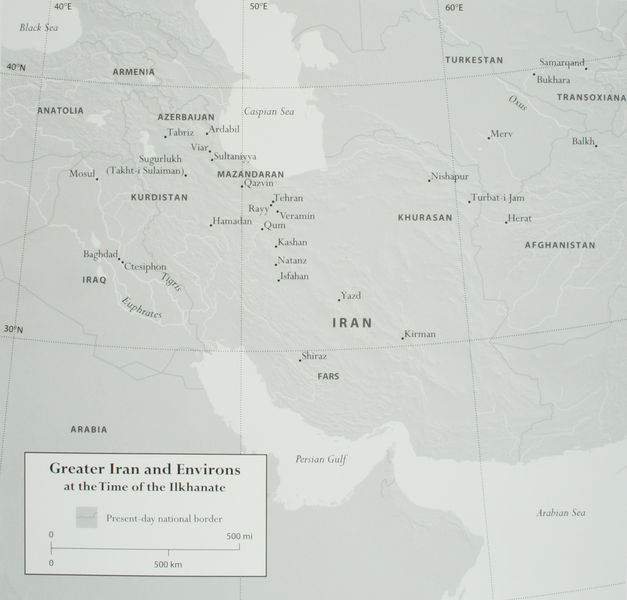
Titel: Karte des Iran und angrenzende Gebiete z.Z. der Ilkhane
Schlagwörter: meer, wasser, weiß, see, stadt, ausschnitt, grau, schwarz, zeichen, geschichte, erde, gewässer, insel, land, schrift, papier, afrika, berge, gebirge, wüste, linien, krieg, ozean, foto, fotografie, gepunktet, orient, asien, schwarz-weiß, druckgrafik, text, schawrz, beschriftung, topografie, namen, photo, karte, arabisch, zahl, grad, plan, landkarte, städte, globus, welt, arabien, persien, türkei, englisch, raster, golf, beschreibung, osten, legende, erklärung, flüsse, inseln, orte, historisch, parallelen, massstab, länder, geographie, grenzen, vermessung, map, umgebung, wörter, meere, kontinent, breitengrad, kartografie, längengrad, atlas, druckschrift, naher osten, iran, geografie, weltkarte, irak, armenien, kleinasien, mesopotamien, kontinente, afghanistan, fremde, vorderer orient, gegend, sinai, breitengrade, afganistan, breitengraden, emirate, golfstaaten, ilkhanate, kaspisches, kaspisches meer, mittlerer orient, persischer golf, anatolien, kurdistan, schwarzes meer, längengrade, landkarte.blass,schwerlesbar,orient, mittlerer osten, il-khanat, horn von afrika, turkestan, arabia, persicher golf, gersischer golf, karte afghanistan, loandkarte, wüste#